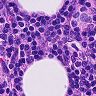
Metastatic tissue present: no